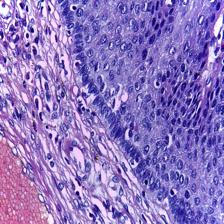
Diagnosis: Normal